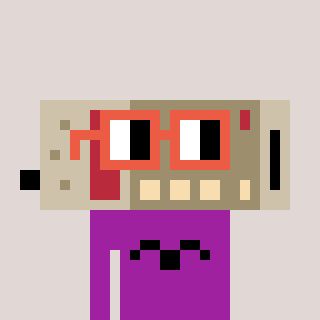
a pixel art character with square orange glasses, a cordless phone-shaped head and a magenta-colored body on a warm background